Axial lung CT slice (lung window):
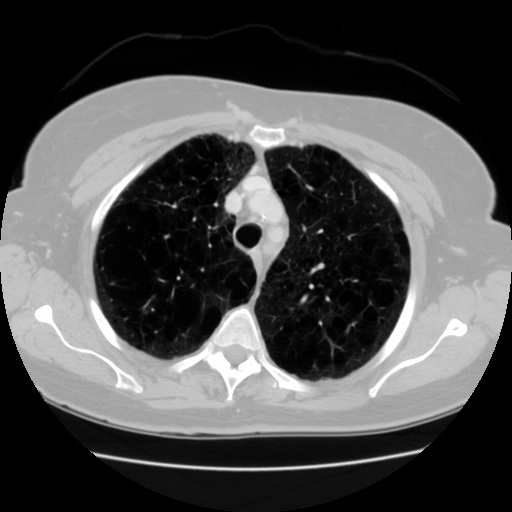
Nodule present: no